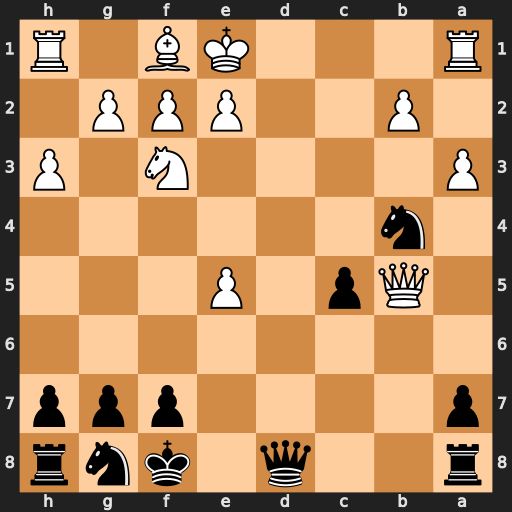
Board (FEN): r2q1knr/p4ppp/8/1Qp1P3/1n6/P4N1P/1P2PPP1/R3KB1R
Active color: b
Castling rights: KQ
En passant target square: -
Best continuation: Nc2#